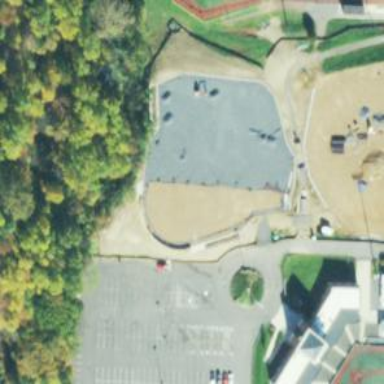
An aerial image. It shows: Parking area with unpaved surface.